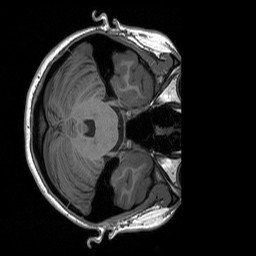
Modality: T1w
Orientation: axial
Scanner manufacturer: siemens
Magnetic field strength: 3 T
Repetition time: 1.76 s
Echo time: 0.0022 s